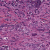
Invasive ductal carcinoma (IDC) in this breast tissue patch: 1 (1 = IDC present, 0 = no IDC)